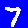
Digit: 7